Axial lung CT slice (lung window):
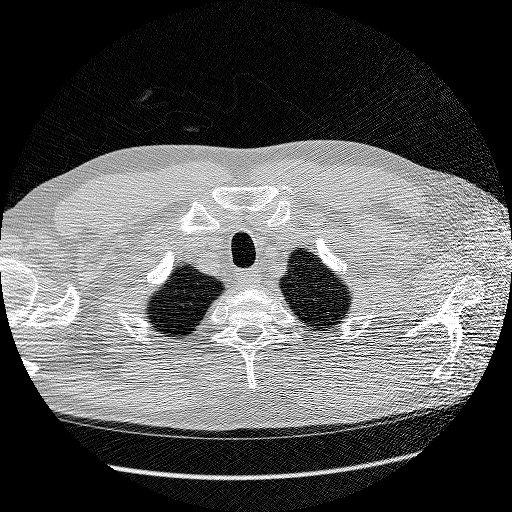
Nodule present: no